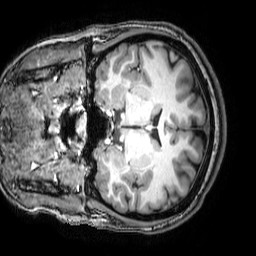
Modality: T1w
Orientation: sagittal
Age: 20
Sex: female
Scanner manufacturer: philips
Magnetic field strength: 3 T
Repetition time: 8.174 s
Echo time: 3.741 s